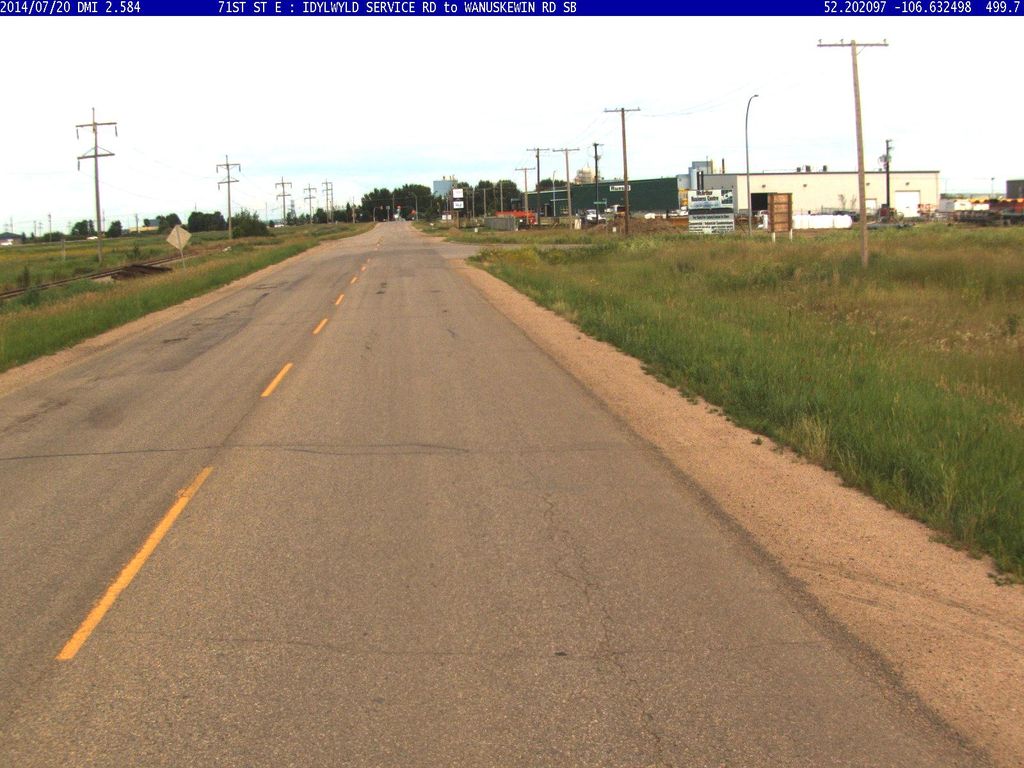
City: saskatoon